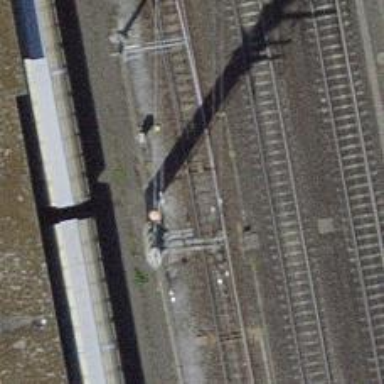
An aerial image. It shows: Railway switch.